Field crop: maize
Growth stage: 2
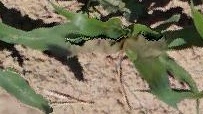
Species: maize